Question:
I am getting a very weird issue while disabling a button in Xcode 5.1.1 and iOS SDK 7.1.
My button gets hidden when I disable the button in '- (void)viewDidLoad' or '- (void)viewWillAppear:(BOOL)animated' or in the 'nib'.
The same code is properly working for iOS 7.0 and below.
'''
myButton.enabled = NO;
'''
Is this an Apple bug?
I had tried in different projects also but result is same.
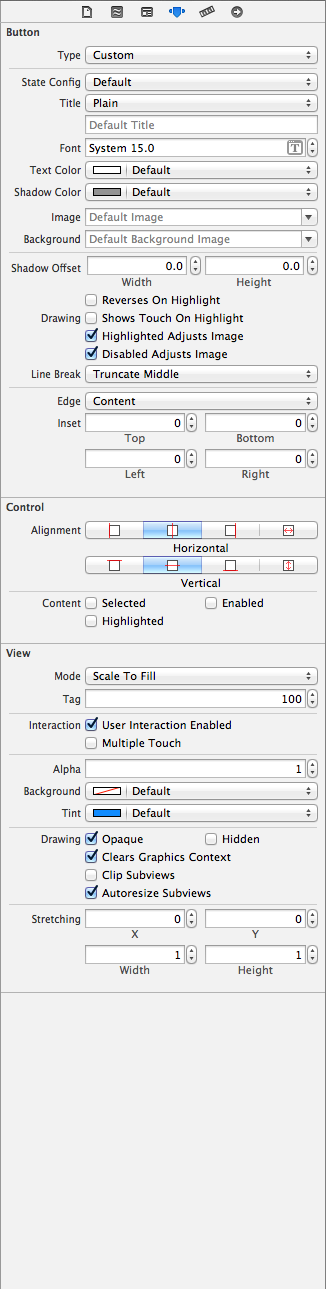
Answer: Actually the problem exists while i am setting the image. I am setting the image of each button using SpriteSheet. The image gets added dynamically after slicing and resizing in background. So whatever the state of button is it just set's the image of Disabled and normal state.
Now to resolve this i checked whatever the state of button it just sets its
'''
if (myButton.state == UIControlStateDisabled)
{
myButton.enabled = YES;
[myButton setImage:returnImage forState:UIControlStateNormal]; // return Image is the image which i get from sprite sheet after slicing and resizing.
myButton.enabled = NO;
}
'''